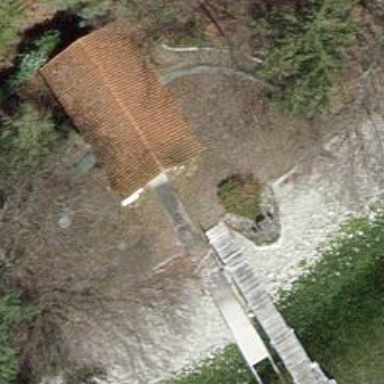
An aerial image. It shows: Simple house.